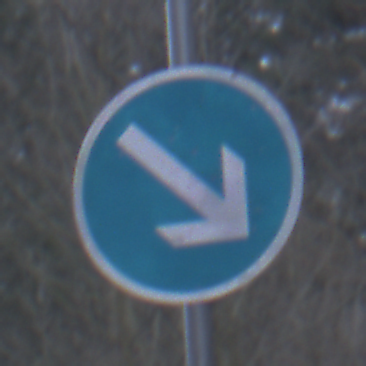
Verkehrszeichen: VorgeschriebeneVorbeifahrtRechts
Umgebung: Outdoor, Nature
Tageszeit: MorningAfternoon
Wetter: Overcast
Licht: Natural
Jahreszeit: Winter
Kontrast: LowContrast